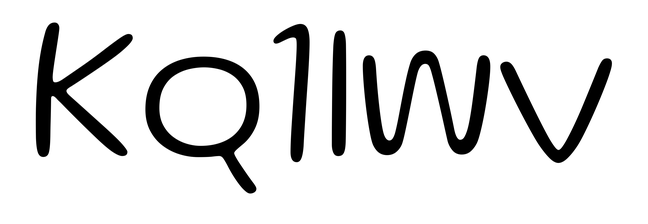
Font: Gluten_ExtraLight